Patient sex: M
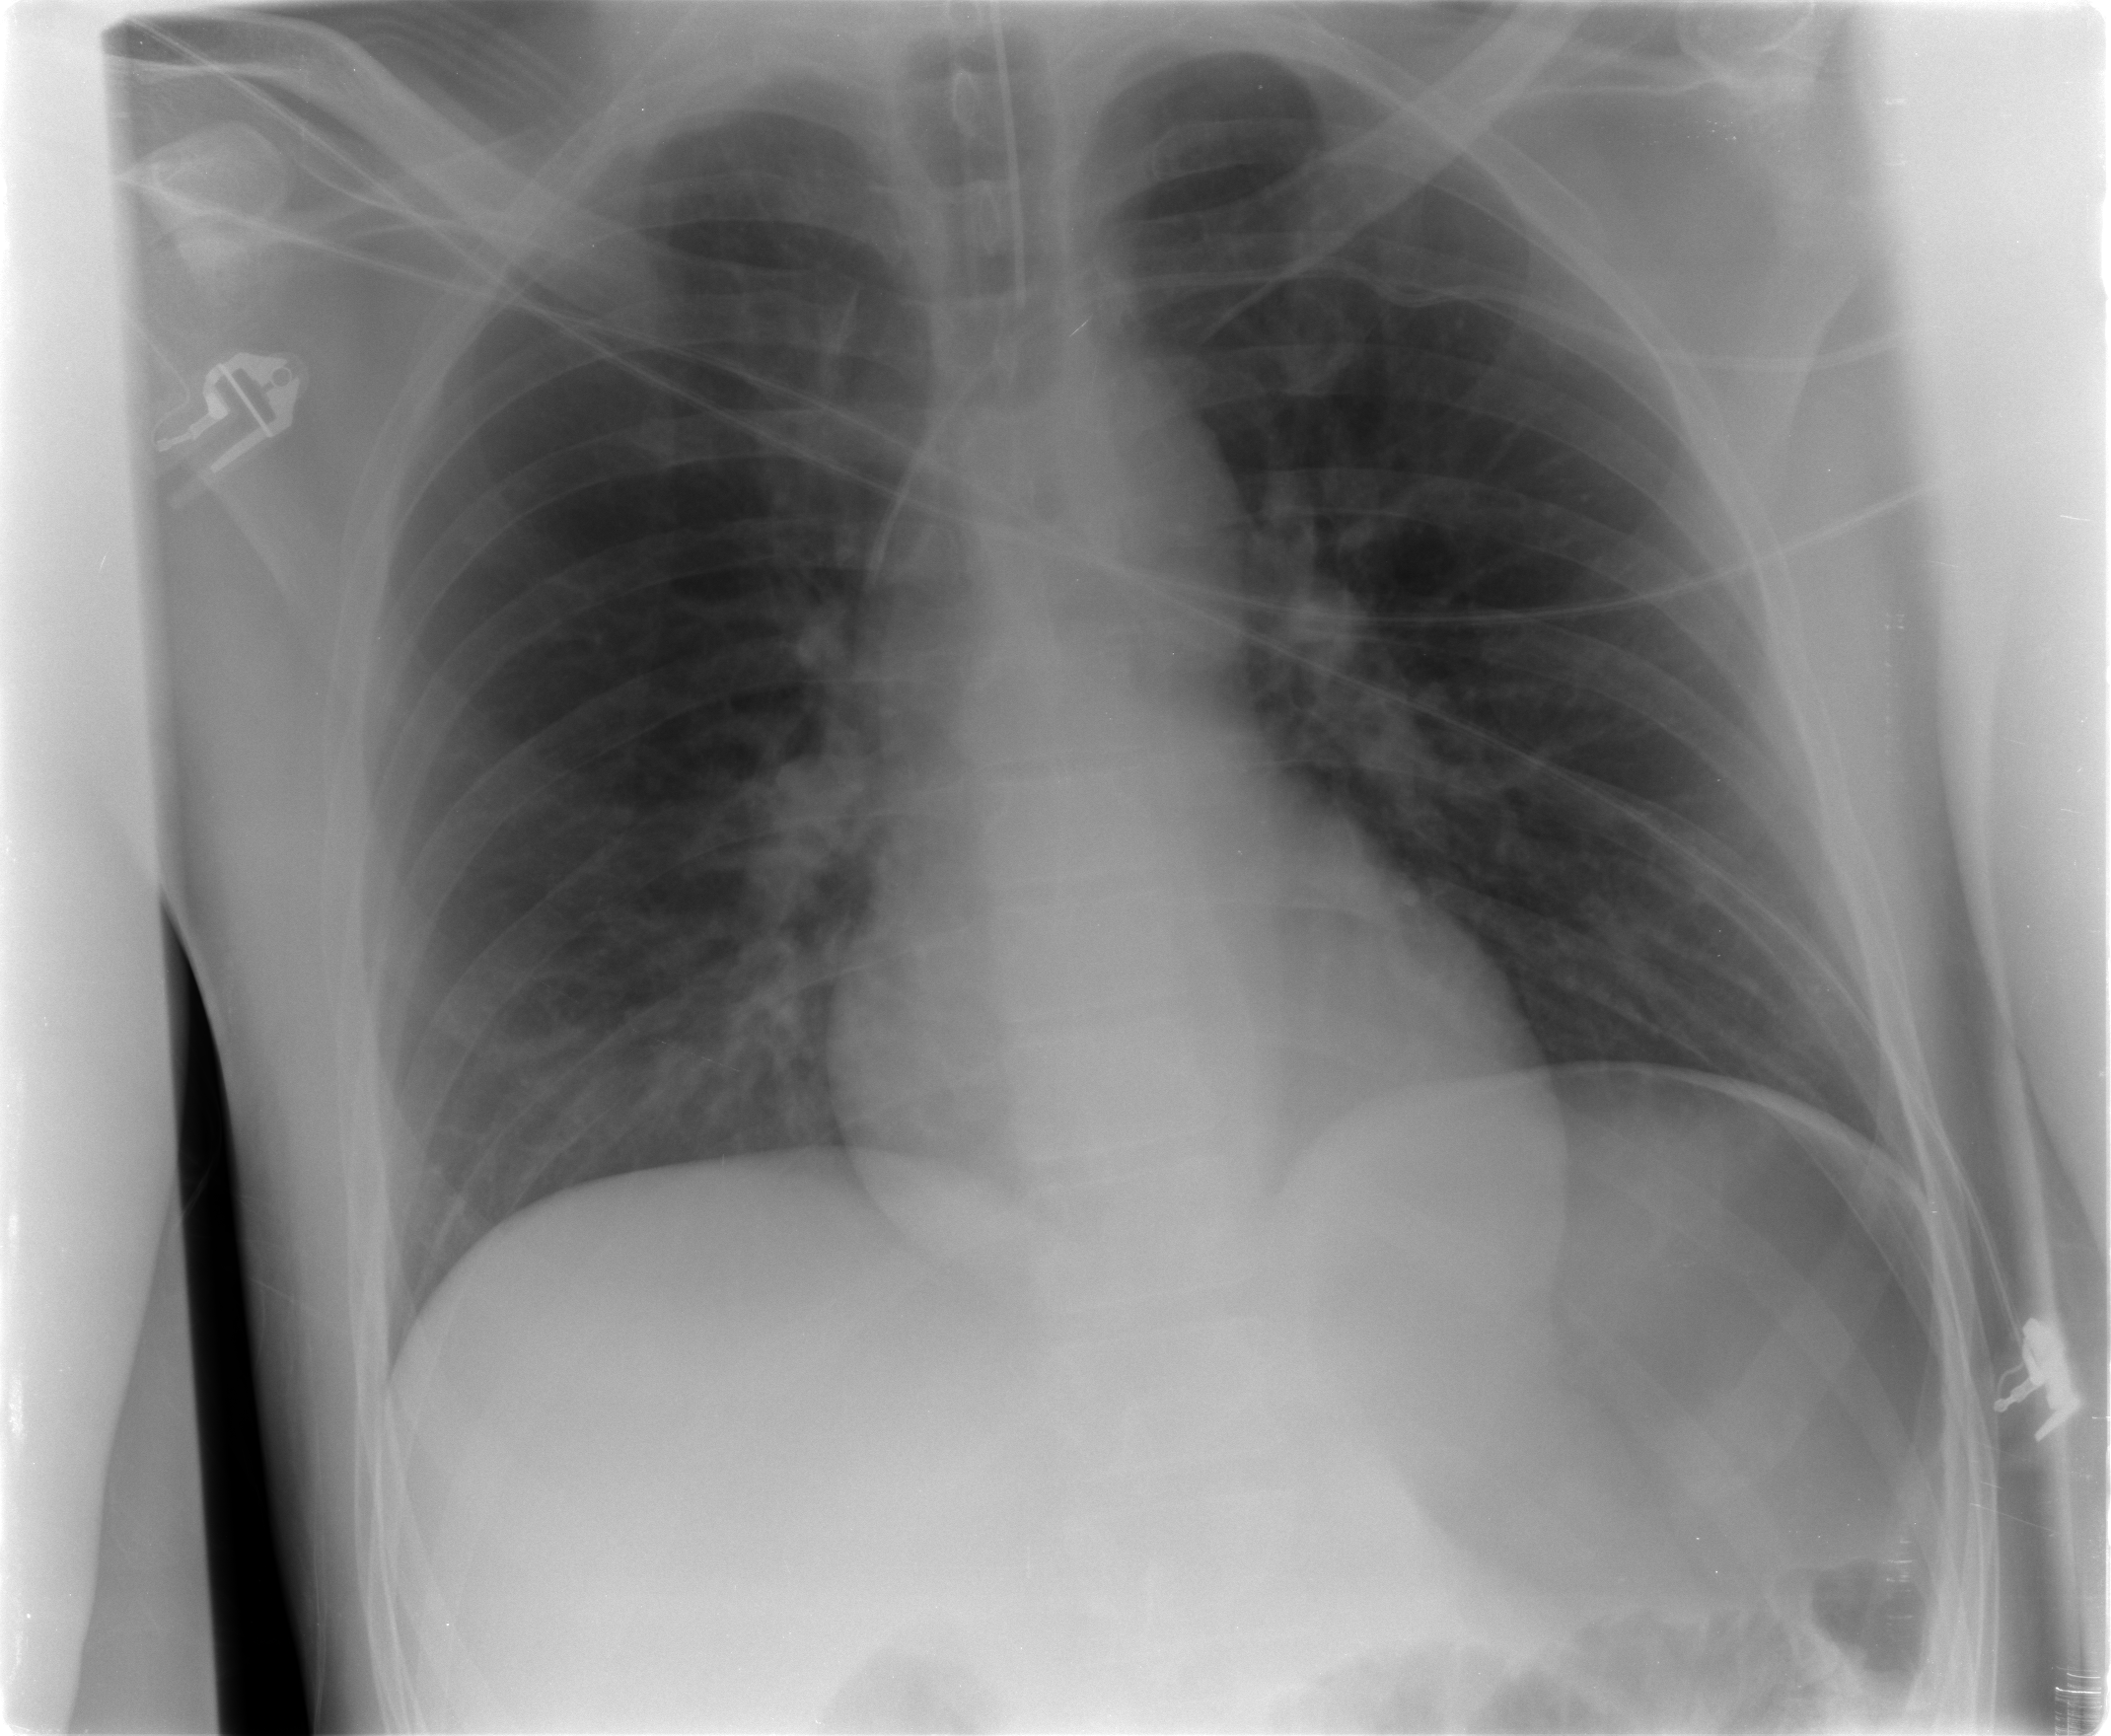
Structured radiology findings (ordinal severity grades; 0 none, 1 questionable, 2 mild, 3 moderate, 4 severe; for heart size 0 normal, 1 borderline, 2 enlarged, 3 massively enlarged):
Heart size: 0
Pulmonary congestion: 0
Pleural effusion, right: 0
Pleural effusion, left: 0
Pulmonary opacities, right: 1
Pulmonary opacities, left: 0
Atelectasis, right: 3
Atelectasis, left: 0